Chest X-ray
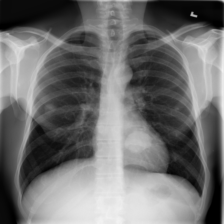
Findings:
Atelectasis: negative
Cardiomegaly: negative
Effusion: negative
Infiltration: negative
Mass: negative
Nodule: negative
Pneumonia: negative
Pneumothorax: negative
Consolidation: negative
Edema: negative
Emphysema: negative
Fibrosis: negative
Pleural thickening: negative
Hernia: negative